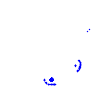
Particle: electron